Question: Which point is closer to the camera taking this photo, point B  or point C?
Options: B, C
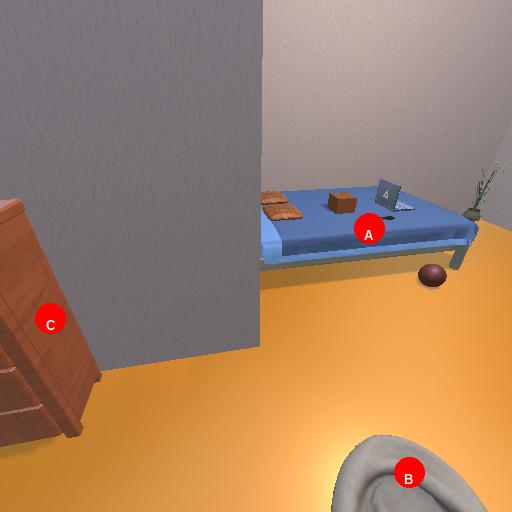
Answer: B